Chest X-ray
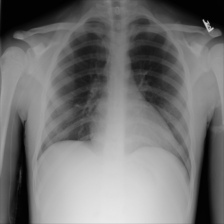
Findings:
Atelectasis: negative
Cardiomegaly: negative
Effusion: negative
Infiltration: negative
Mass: negative
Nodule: negative
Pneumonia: negative
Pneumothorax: negative
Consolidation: negative
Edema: negative
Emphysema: negative
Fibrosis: negative
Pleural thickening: negative
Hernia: negative